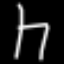
Label: chair